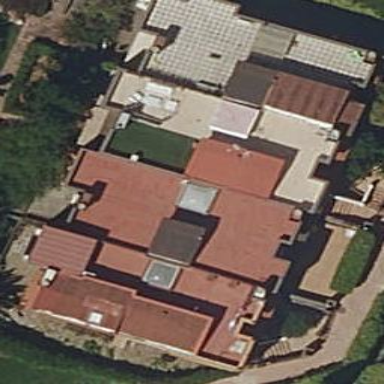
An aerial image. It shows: Terrace building.